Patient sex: F
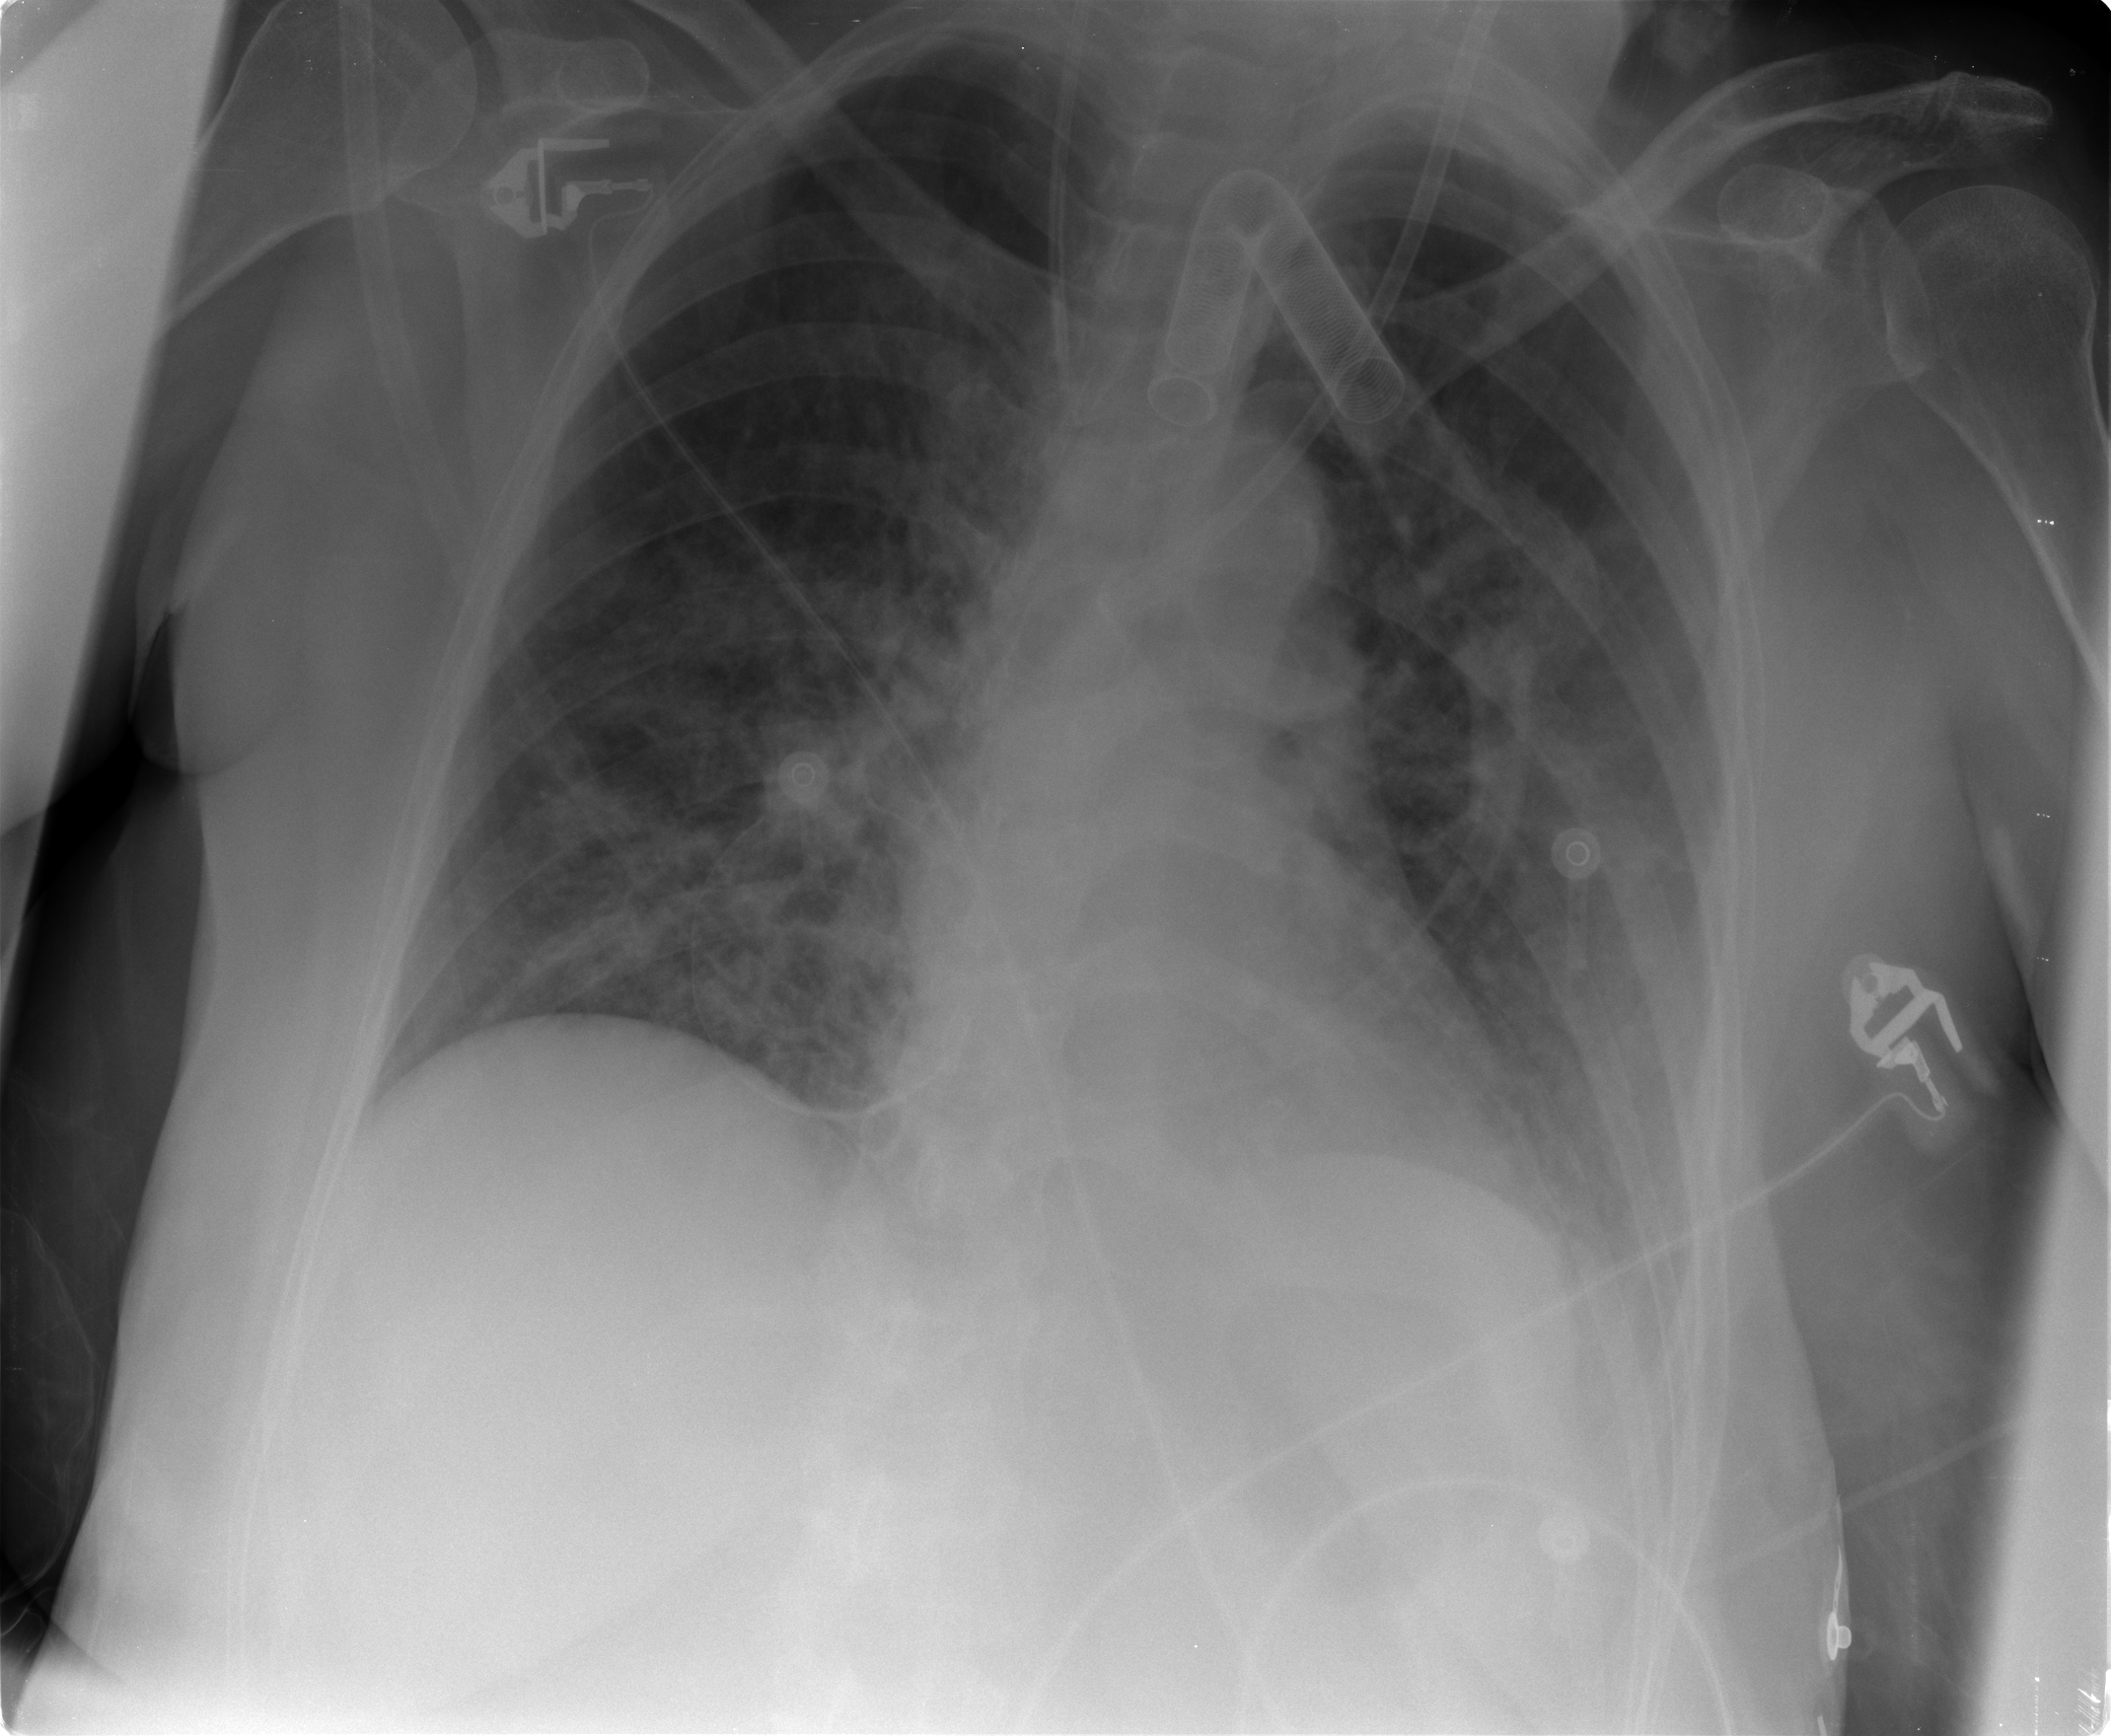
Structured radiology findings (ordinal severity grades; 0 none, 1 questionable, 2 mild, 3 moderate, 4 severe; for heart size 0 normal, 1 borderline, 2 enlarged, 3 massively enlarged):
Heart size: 0
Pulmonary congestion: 2
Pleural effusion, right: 0
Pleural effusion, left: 2
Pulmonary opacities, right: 2
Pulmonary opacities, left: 1
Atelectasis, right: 2
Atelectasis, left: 2